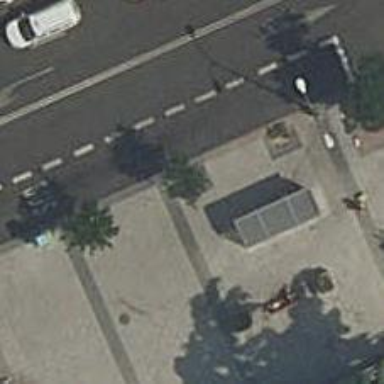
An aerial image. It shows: Bus stop with shelter. It is platform for public transport.